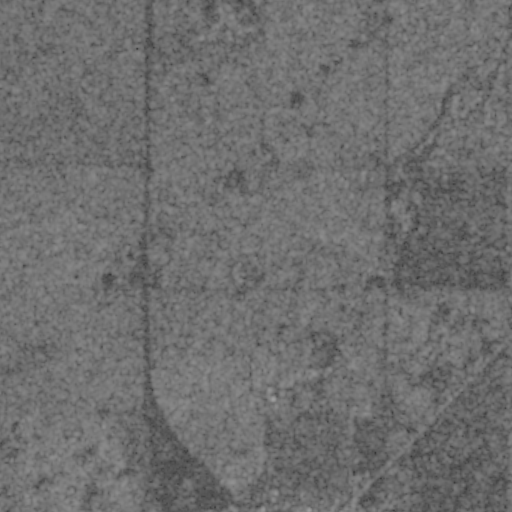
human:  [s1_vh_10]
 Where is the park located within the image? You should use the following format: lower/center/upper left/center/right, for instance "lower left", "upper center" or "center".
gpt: The park is located in the lower right of the image.
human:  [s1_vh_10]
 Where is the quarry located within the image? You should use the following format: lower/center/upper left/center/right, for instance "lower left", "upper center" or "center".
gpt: The quarry is located in the upper right of the image.
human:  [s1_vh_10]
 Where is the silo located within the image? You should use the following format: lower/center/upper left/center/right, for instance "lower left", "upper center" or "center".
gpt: The silo is located in the lower right of the image.
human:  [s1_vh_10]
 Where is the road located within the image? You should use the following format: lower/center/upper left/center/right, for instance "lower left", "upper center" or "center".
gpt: There is no road in the image.

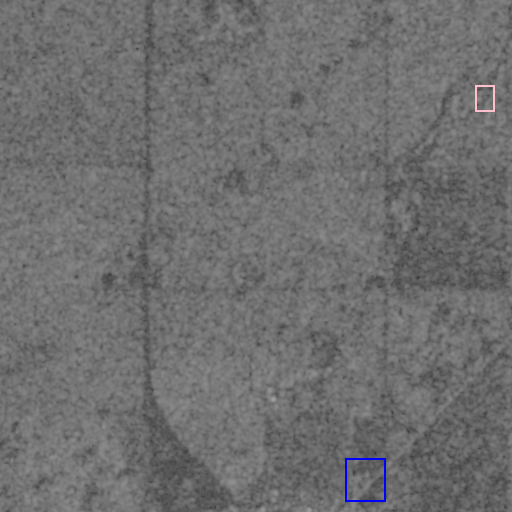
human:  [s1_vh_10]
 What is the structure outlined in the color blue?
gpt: The structure outlined in blue is a park.
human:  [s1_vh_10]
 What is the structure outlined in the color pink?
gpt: The structure outlined in pink is a quarry.
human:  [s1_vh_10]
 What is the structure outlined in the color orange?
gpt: There is no orange outline.